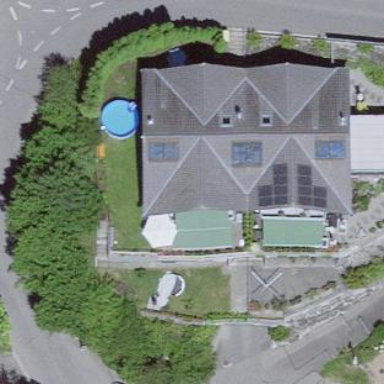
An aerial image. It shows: Residential building.